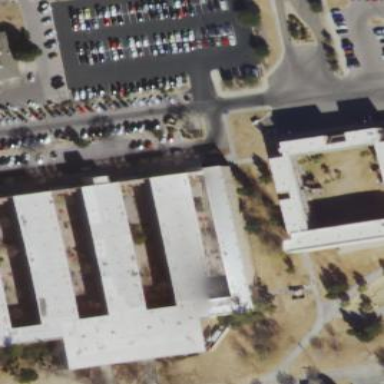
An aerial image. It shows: Parking area.